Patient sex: F
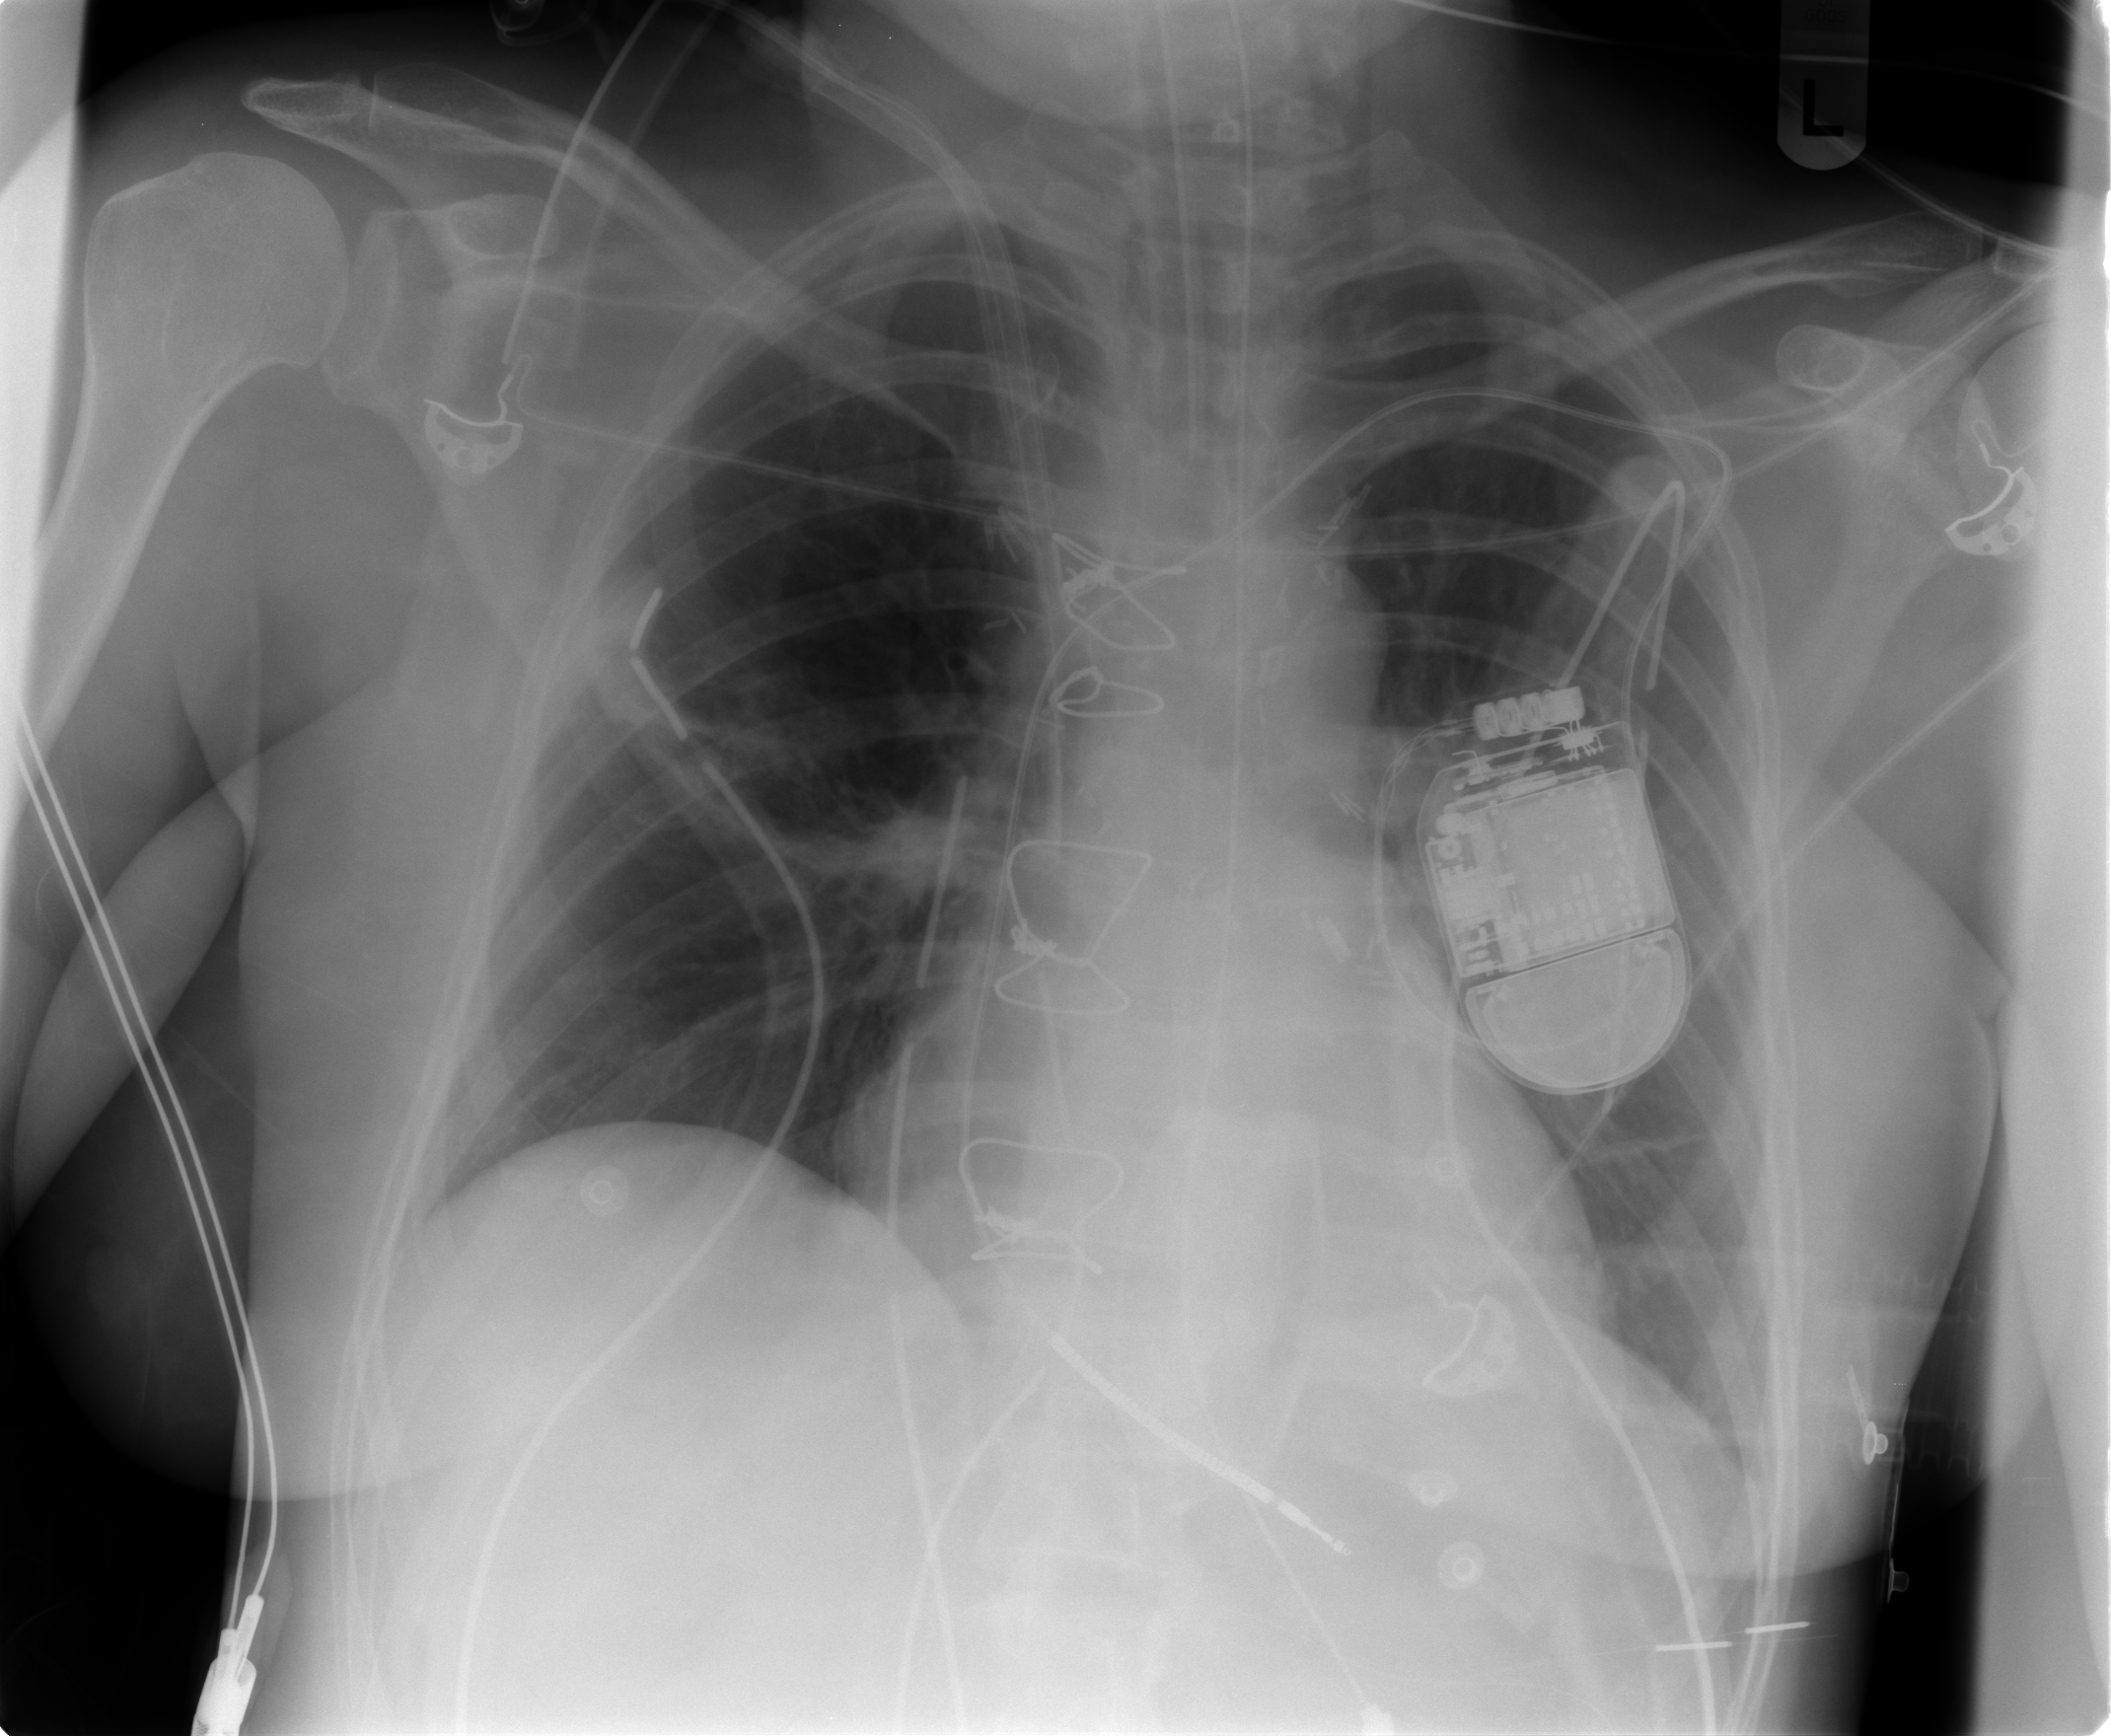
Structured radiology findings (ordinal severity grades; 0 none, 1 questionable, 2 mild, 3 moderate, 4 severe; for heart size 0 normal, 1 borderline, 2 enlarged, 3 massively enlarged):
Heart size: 0
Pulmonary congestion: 0
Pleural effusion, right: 0
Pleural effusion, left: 1
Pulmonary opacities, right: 0
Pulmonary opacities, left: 0
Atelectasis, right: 2
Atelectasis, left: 2